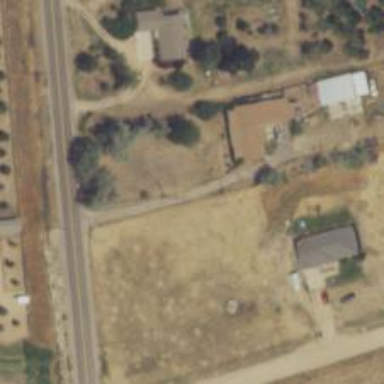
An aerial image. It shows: Driveway leading to service road.